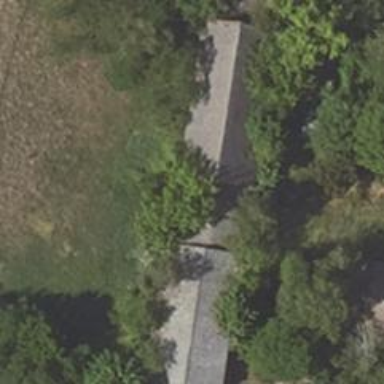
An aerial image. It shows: Stable building.